Question: I am trying to make this look not so childish. I was wondering if someone could give me some pointers on making this look a little more professional. What I am trying to do is just section these three sections. But this just looks like my 2 year old son created it. Any help or pointers would be greatly appreciated!
<URL>
'''
.mobilehomelabel {
color: red;
}
.test {
outline:1px solid red;
}
'''

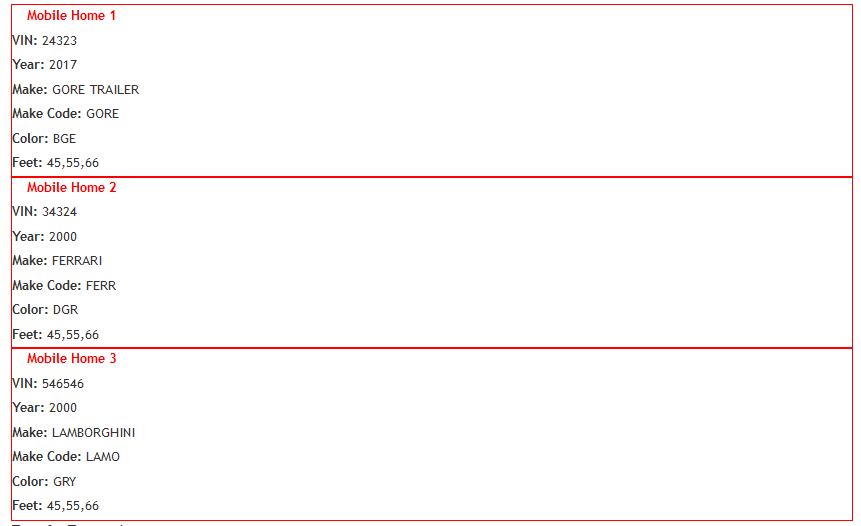
Answer: Try improving the layout with margins for your inner divs, and making the header text larger than the sub-text. You can also apply different color to make it stand out, and create different colors for odd/even rows to differentiate them. Add border-radius for extra polish. For super fancy polish, add hover for your sub rows and box shadow for your wrapper.
'''
.test {
border:3px solid black;
border-radius:10px;
box-shadow:0px 0px 10px rgba(0,0,0,0.8);
}
.test div {
padding:15px;
}
.mobilehomelabel {
color: black !important;
padding:20px !important;
background-color:rgba(110,234,139,0.6);
font-weight:500;
font-size:1.5em;
border-top-left-radius:10px;
border-top-right-radius:10px;
}
.sub {
color:white;
background-color:rgba(190,20,20,1);
}
.sub:nth-child(odd) {
color:white;
background-color:rgba(100,180,200,1);
}
.sub:last-child {
border-bottom-left-radius:6px;
border-bottom-right-radius:6px;
}
.sub:hover {
color:black;
background-color:rgba(210,215,211,0.7);
}
'''
'''
<div class='test'>
<div class='mobilehomelabel'>Home 1</div>
<div class='sub'>Words</div>
<div class='sub'>Words</div>
<div class='sub'>Words</div>
<div class='sub'>Words</div>
</div>
'''
The styles used are throw-aways, especially the colors. Consider researching sites and examining the styles they use.